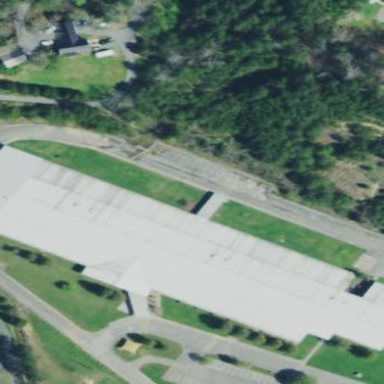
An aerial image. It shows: School building.